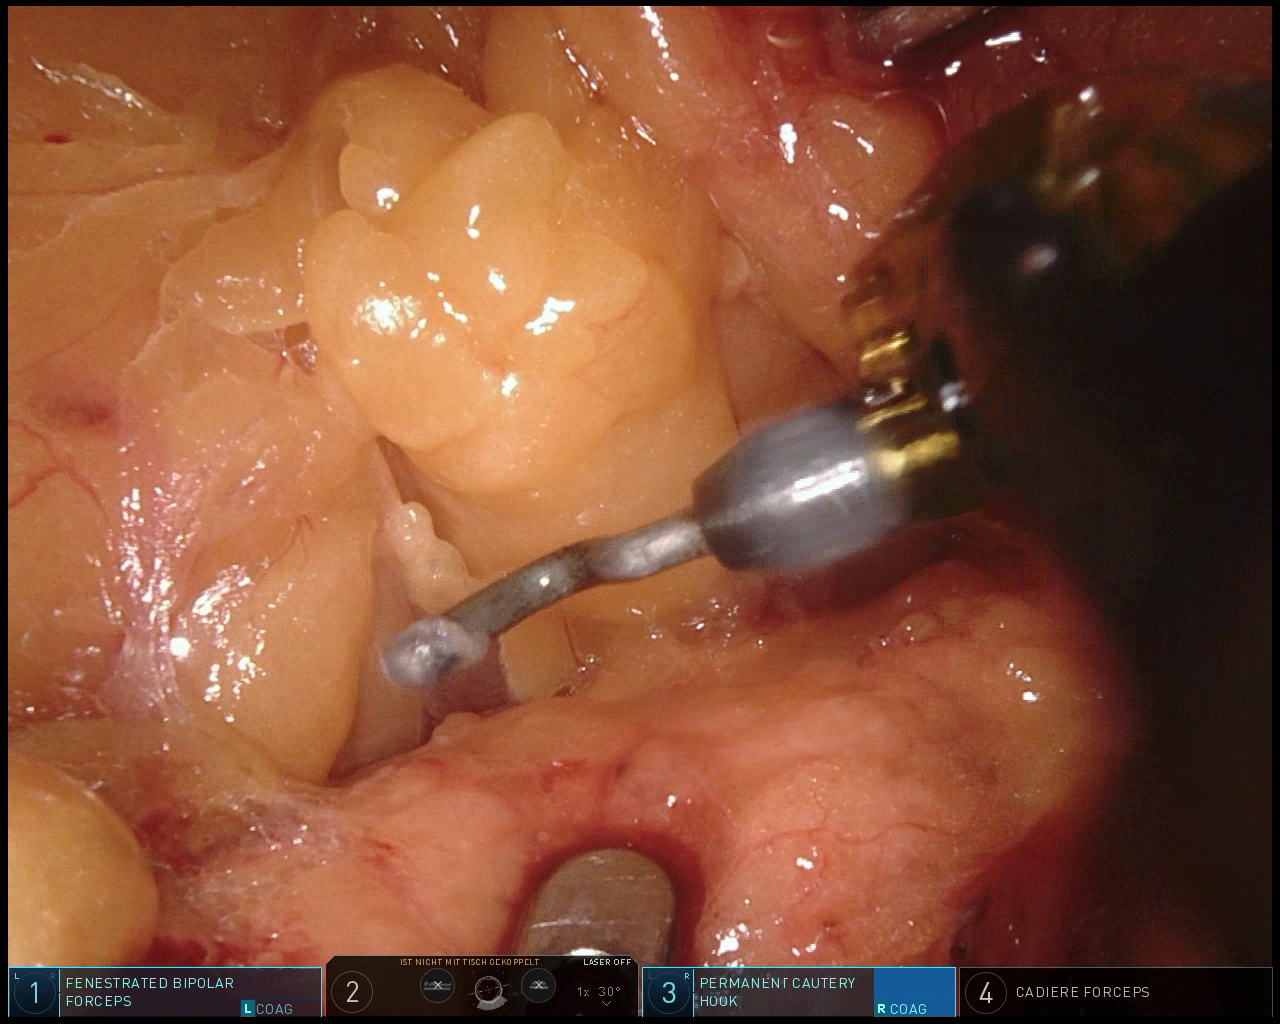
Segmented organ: pancreas
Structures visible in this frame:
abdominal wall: no
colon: no
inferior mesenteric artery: no
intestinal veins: no
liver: no
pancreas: yes
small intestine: no
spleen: no
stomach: yes
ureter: no
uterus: no
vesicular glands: no